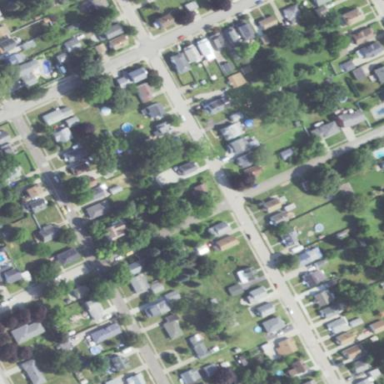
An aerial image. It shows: Neighborhood.